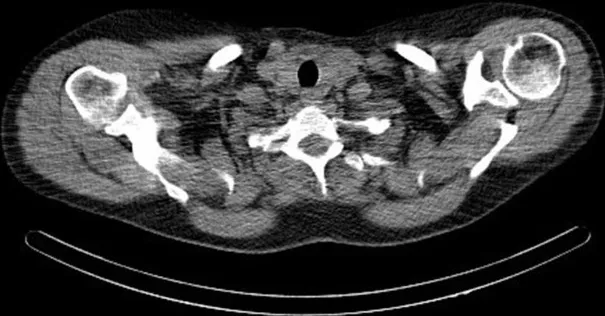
CT scan of the neck showing a normal thyroid gland.
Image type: radiology (ct)